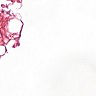
Metastatic tissue present: no